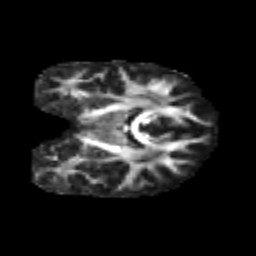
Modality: FA
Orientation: coronal
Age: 28
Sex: male
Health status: healthy